Interaction volume radius: 5 \u00c5
Interaction volume height: 10 \u00c5
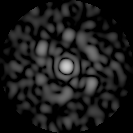
Disorder parameter: 0.8305